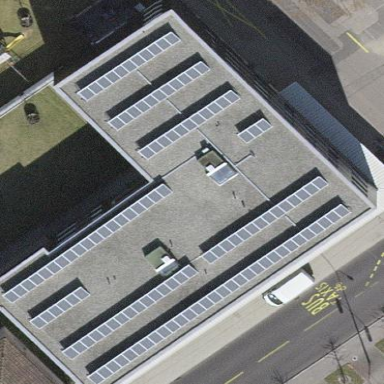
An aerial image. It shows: Building with flat roof.